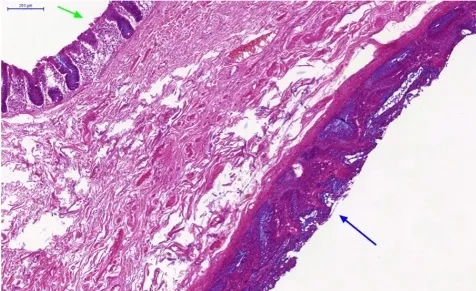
Histology. (B) Original magnification x200, haematoxylin and eosin stain. The photomicrograph confirms the absence of the muscularis propria between the inner layer of the cavity (black arrow) and the inner layer of the caecum (white arrow). There was a disruption of the crypt architecture in the inner layer of the cavity with stroma rich in lymphoid tissue.
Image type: pathology (h&e)